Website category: auto
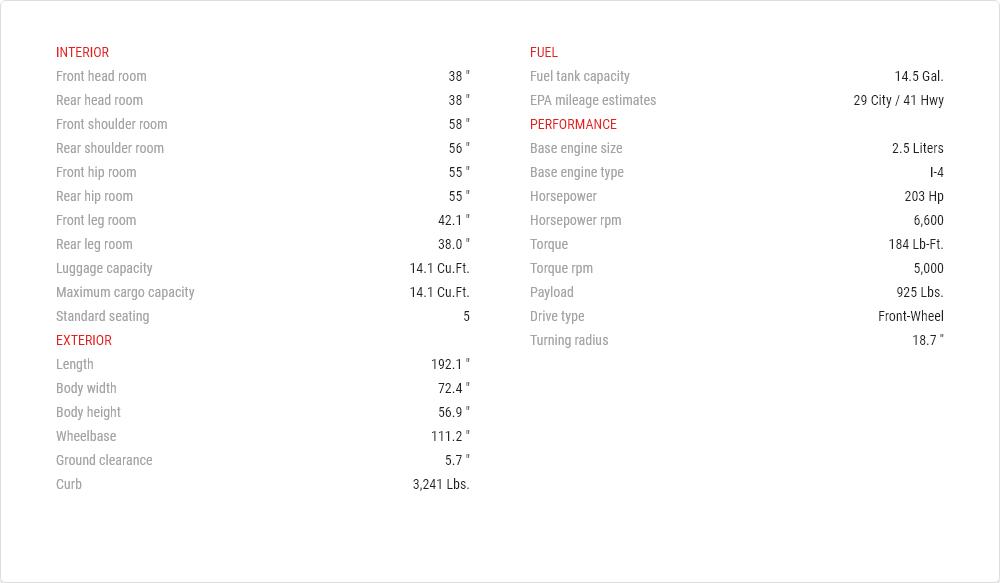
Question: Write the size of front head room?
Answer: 38 "

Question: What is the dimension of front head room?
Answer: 38 "

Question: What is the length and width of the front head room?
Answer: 38 "

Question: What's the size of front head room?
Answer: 38 "

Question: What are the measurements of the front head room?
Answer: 38 "

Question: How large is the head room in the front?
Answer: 38 "

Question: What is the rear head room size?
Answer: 38 "

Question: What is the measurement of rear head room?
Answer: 38 "

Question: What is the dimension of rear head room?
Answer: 38 "

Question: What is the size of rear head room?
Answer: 38 "

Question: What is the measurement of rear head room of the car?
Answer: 38 "

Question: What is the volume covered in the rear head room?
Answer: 38 "

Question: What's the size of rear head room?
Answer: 38 "

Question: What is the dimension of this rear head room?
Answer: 38 "

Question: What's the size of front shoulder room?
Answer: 58 "

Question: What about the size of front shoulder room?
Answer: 58 "

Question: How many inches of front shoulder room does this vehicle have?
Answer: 58 "

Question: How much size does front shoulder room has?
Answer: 58 "

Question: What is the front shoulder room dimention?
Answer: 58 "

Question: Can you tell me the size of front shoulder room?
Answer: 58 "

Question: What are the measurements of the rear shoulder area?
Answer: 56 "

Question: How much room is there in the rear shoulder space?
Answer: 56 "

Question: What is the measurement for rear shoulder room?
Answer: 56 "

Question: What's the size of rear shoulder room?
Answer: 56 "

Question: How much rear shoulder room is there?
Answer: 56 "

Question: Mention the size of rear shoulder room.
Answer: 56 "

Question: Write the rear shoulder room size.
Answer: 56 "

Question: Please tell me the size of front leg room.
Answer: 42.1 "

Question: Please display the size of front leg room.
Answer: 42.1 "

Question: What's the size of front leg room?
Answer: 42.1 "

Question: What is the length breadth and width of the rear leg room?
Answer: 38.0 "

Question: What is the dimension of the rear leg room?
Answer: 38.0 "

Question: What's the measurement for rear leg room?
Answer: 38.0 "

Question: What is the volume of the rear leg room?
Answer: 38.0 "

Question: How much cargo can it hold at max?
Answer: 14.1 cu.ft.

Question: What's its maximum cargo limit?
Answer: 14.1 cu.ft.

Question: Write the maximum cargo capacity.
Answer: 14.1 cu.ft.

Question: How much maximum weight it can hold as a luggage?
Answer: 14.1 cu.ft.

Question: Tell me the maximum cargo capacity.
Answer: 14.1 cu.ft.

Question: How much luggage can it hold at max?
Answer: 14.1 cu.ft.

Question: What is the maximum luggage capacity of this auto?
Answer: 14.1 cu.ft.

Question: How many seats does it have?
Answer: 5

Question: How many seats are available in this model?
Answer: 5

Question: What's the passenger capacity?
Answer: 5

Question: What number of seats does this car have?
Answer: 5

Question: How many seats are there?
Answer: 5

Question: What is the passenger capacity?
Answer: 5

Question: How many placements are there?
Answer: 5

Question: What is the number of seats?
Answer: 5

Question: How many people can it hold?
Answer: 5

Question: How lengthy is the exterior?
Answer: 192.1 "

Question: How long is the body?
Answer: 192.1 "

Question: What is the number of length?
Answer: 192.1 "

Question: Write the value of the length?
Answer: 192.1 "

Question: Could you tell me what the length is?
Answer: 192.1 "

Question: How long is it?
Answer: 192.1 "

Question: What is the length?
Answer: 192.1 "

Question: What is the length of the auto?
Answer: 192.1 "

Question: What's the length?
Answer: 192.1 "

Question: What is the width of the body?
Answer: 72.4 "

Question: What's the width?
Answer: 72.4 "

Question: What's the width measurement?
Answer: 72.4 "

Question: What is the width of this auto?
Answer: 72.4 "

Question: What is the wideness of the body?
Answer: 72.4 "